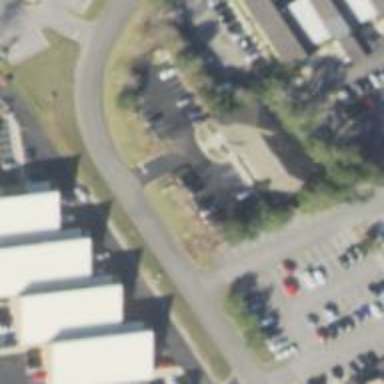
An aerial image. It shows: Parking space.